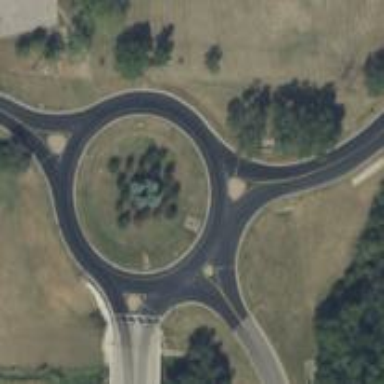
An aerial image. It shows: Paved tertiary road that forms part of route. It includes roundabout.